Question: Problem description:
There's a chocolate bar that consists of m x n squares. Some of the squares are black, some are white. Someone breaks the chocolate bar along its vertical axis or horizontal axis. Then it is broken again along its vertical or horizontal axis and it's being broken until it can broken into a single square or it can broken into squares that are only black or only white. Using a preferably divide-and-conquer algorithm, find the number of methods a chocolate bar can be broken.
Input:
The first line tells you the m x n dimensions of the chocolate bar. In the next m lines there are n characters that tell you how does the chocolate bar look. Letter w is a white square, letter b is a black square.
for example:
3 2
bwb
wbw
Output:
the number of methods the chocolate bar can be broken:
for the example above, it's 5 (take a look at the attached picture).

I tried to solve it using an iterative approach. Unfortunately, I couldn't finish the code as I'm not yet sure how to divide the the halves (see my code below). I was told that an recursive approach is much easier than this, but I have no idea how to do it. I'm looking for another way to solve this problem than my approach or I'm looking for some help with finishing my code.
I made two 2D arrays, first for white squares, second for black squares. I'm making a matrix out of the squares and if there's a chocolate of such or such color, then I'm marking it as 1 in the corresponding array.
Then I made two arrays of the two cumulative sums of the matrices above.
Then I created a 4D array of size [n][m][n][m] and I made four loops: first two (i, j) are increasing the size of an rectangular array that is the size of the searching array (it's pretty hard to explain...) and two more loops (k, l) are increasing the position of my starting points x and y in the array. Then the algorithm checks using the cumulative sum if in the area starting at position kxl and ending at k+i x l+j there is one black and one white square. If there is, then I'm creating two more loops that will divide the area in half. If in the two new halves there are still black and white squares, then I'm increasing the corresponding 4D array element by the number of combinations of the first halve * the number of combinations of the second halve.
'''
#include <iostream>
#include <fstream>
using namespace std;
int main()
{
int counter=0;
int n, m;
ifstream in;
in.open("in.txt");
ofstream out;
out.open("out.txt");
if(!in.good())
{
cout << "No such file";
return 0;
}
in >> n >> m;
int whitesarray[m][n];
int blacksarray[m][n];
int methodsarray[m][n][m][n];
for(int i=0; i<m; i++)
{
for(int j=0; j<n; j++)
{
whitesarray[i][j] = 0;
blacksarray[i][j] = 0;
}
}
while(in)
{
string colour;
in >> colour;
for (int i=0; i < colour.length(); i++)
{
if(colour[i] == 'c')
{
blacksarray[counter][i] = 1;
}
if(colour[i] == 'b')
{
whitesarray[counter][i] = 1;
}
}
counter++;
}
int whitessum[m][n];
int blackssum[m][n];
for (int i=0; i<m; i++)
{
for (int j=0; j<n; j++)
{
if(i-1 == -1 && j-1 == -1)
{
whitessum[i][j] = whitesarray[i][j];
blackssum[i][j] = blacksarray[i][j];
}
if(i-1 == -1 && j-1 != -1)
{
whitessum[i][j] = whitessum[i][j-1] + whitesarray[i][j];
blackssum[i][j] = blackssum[i][j-1] + blacksarray[i][j];
}
if(j-1 == -1 && i-1 != -1)
{
whitessum[i][j] = whitessum[i-1][j] + whitesarray[i][j];
blackssum[i][j] = blackssum[i-1][j] + blacksarray[i][j];
}
if(j-1 != -1 && i-1 != -1)
{
whitessum[i][j] = whitessum[i-1][j] + whitessum[i][j-1] - whitessum[i-1][j-1] + whitesarray[i][j];
blackssum[i][j] = blackssum[i-1][j] + blackssum[i][j-1] - blackssum[i-1][j-1] + blacksarray[i][j];
}
}
}
int posx=0;
int posy=0;
int tempwhitessum=0;
int tempblackssum=0;
int k=0, l=0;
for (int i=0; i<=m; i++)
{
for (int j=0; j<=n; j++) // wielkosc wierszy
{
for (posx=0; posx < m - i; posx++)
{
for(posy = 0; posy < n - j; posy++)
{
k = i+posx-1;
l = j+posy-1;
if(k >= m || l >= n)
continue;
if(posx==0 && posy==0)
{
tempwhitessum = whitessum[k][l];
tempblackssum = blackssum[k][l];
}
if(posx==0 && posy!=0)
{
tempwhitessum = whitessum[k][l] - whitessum[k][posy-1];
tempblackssum = blackssum[k][l] - blackssum[k][posy-1];
}
if(posx!=0 && posy==0)
{
tempwhitessum = whitessum[k][l] - whitessum[posx-1][l];
tempblackssum = blackssum[k][l] - blackssum[posx-1][l];
}
if(posx!=0 && posy!=0)
{
tempwhitessum = whitessum[k][l] - whitessum[posx-1][l] - whitessum[k][posy-1] + whitessum[posx-1][posy-1];
tempblackssum = blackssum[k][l] - blackssum[posx-1][l] - blackssum[k][posy-1] + blackssum[posx-1][posy-1];
}
if(tempwhitessum >0 && tempblackssum > 0)
{
for(int e=0; e<n; e++)
{
//Somehow divide the previously found area by two and check again if there are black and white squares in this area
}
for(int r=0; r<m; r++)
{
//Somehow divide the previously found area by two and check again if there are black and white squares in this area
}
}
}
}
}}
return 0;
}
'''
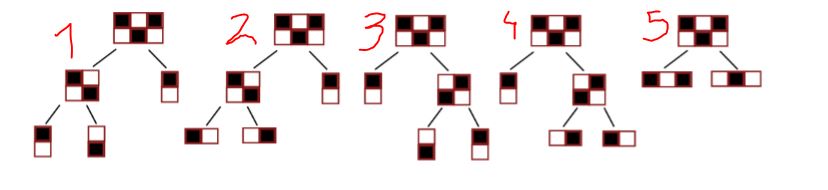
Answer: I strongly recommend recursion for this. In fact, Dynamic Programming (DP) would also be very useful, especially for larger bars. Recursion first ...
Your recursive routine takes a 2-D array of characters ( and ). It returns the number of ways this can be broken.
First, the base cases: (1) if it's possible to break the given bar into a single piece (see my comment above, asking for clarification), return 1; (2) if the array is all one colour, return 1. For each of these, there's only one way for the bar to end up -- the way it was passed in.
Now, for the more complex case, when the bar can still be broken:
'''
total_ways = 0
for each non-edge position in each dimension:
break the bar at that spot; form the two smaller bars, A and B.
count the ways to break each smaller bar: count(A) and count(B)
total_ways += count(A) * count(B)
return total_ways
'''
Is that clear enough for the general approach? You still have plenty of coding to do, but using recursion allows you to think of only the two basic ideas when writing your function: (1) How do I know when I'm done, and what trivial result do I return then? (2) If I'm not done, how do I reduce the problem?
---
This consists of keeping a record of situations you've already solved. The first thing you do in the routine is to check your "data base" to see whether you already know this case. If so, return the known result instead of recomputing. This includes the overhead of developing and implementing said data base, probably a look-up list (dictionary) of string arrays and integer results, such as ["bwb", "wbw"] => 5.